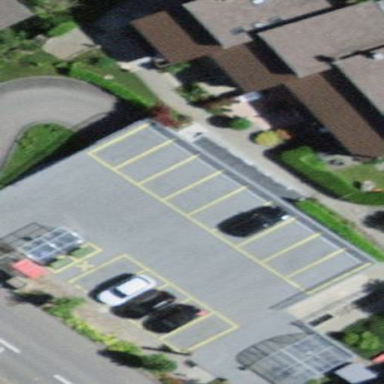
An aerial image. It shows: Group of garages.